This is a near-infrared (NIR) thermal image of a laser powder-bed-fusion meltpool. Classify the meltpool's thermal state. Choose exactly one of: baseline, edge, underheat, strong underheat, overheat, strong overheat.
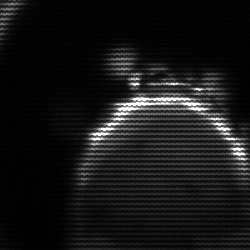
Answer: edge